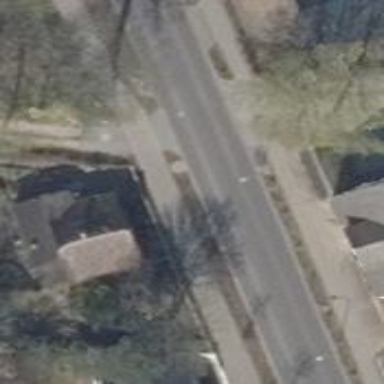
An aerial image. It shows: Residential road.